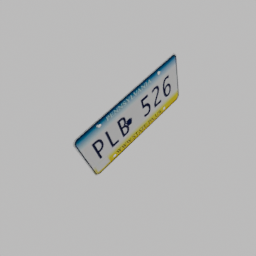
Label: mechanical